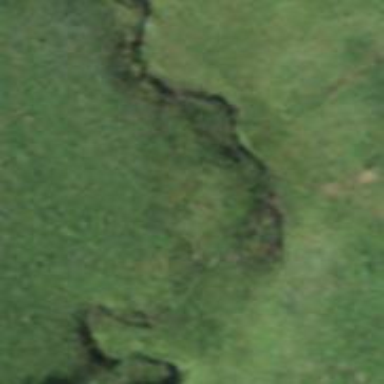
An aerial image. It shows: Ditch in the surroundings.